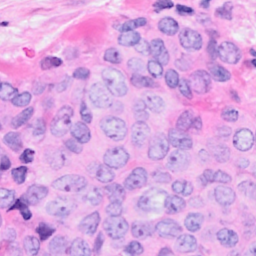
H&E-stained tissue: Breast